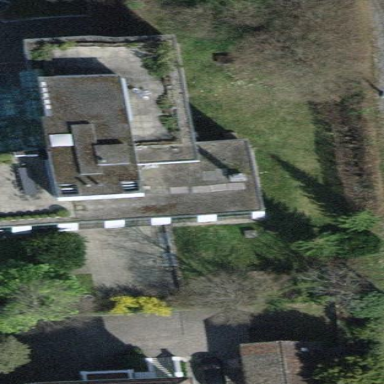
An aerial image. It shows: Balcony as part of building.